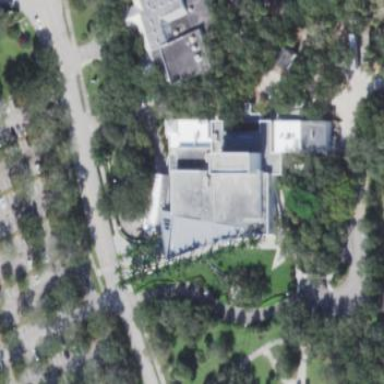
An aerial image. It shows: Theater building.